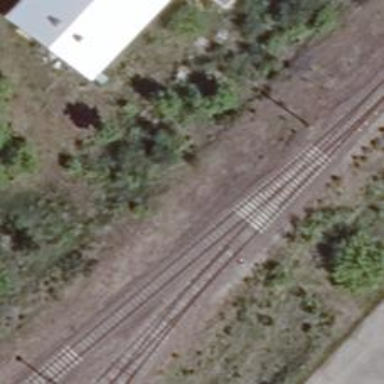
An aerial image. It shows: Railway switch.